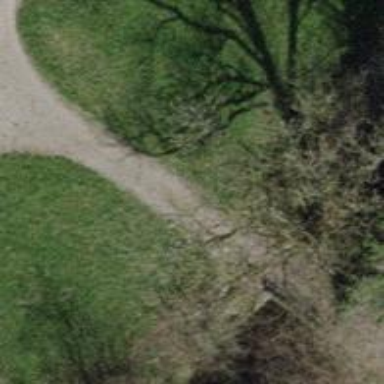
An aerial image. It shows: Track road on bridge.